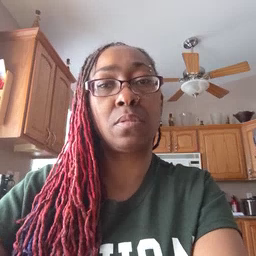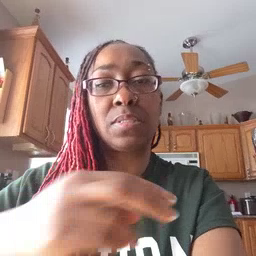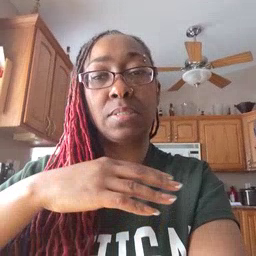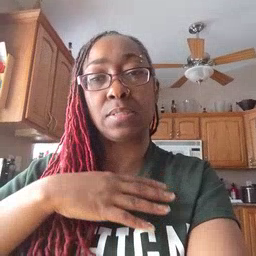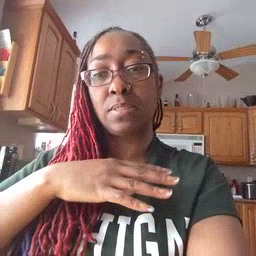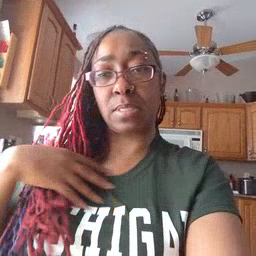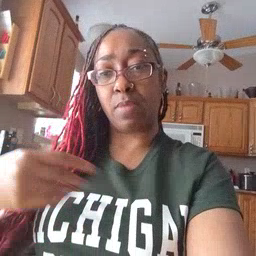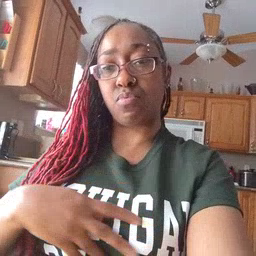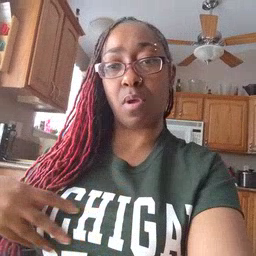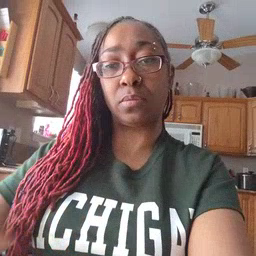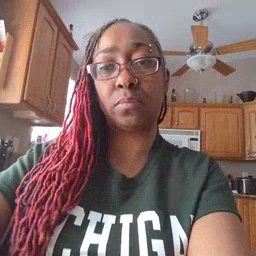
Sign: zebra